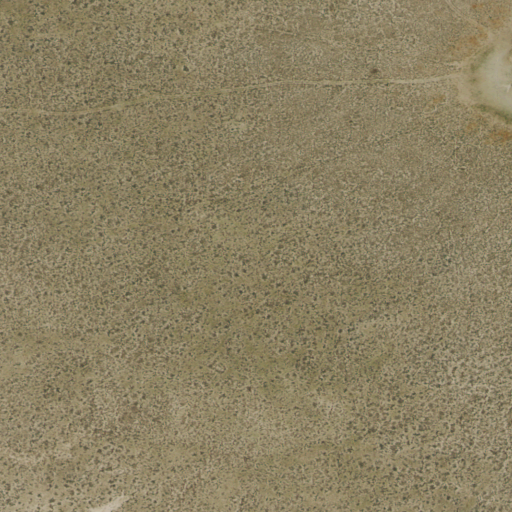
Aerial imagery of plain(s) in Nevada named Silver Lake containing only woody wetlands